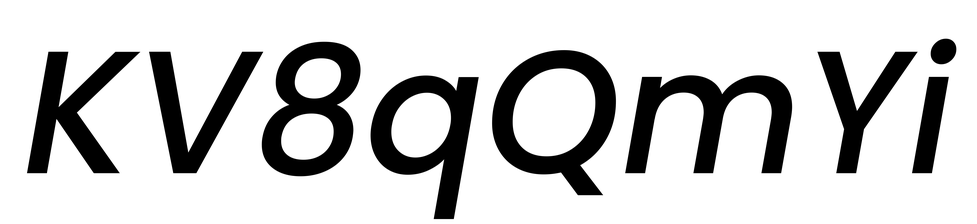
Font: Poppins-MediumItalic